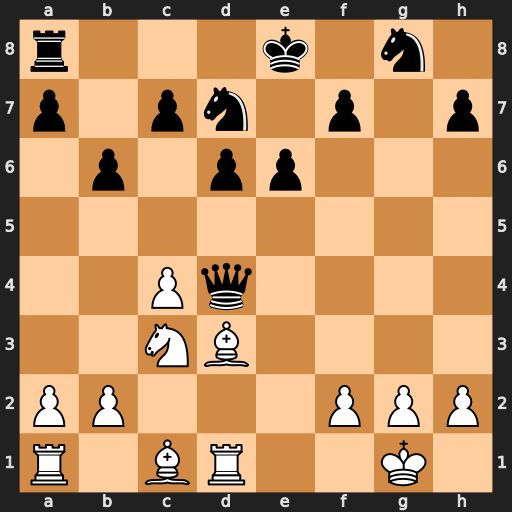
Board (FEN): r3k1n1/p1pn1p1p/1p1pp3/8/2Pq4/2NB4/PP3PPP/R1BR2K1
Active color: w
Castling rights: q
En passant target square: -
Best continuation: Be4 Qxc4 Bxa8